Question: Is it possible to display a label using the X and Y values for each critical point? Like this.
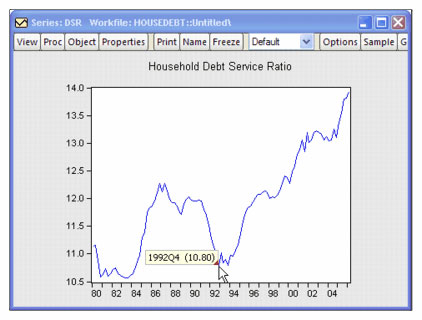
Answer: Android GraphView library can not do this out of the box, but there is a patch on github that should do this:
<URL>
so you have to patch it on your own....